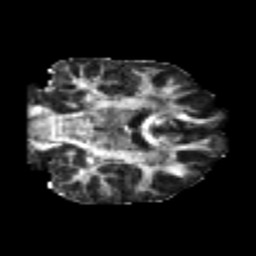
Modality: FA
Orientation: coronal
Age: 21
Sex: male
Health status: healthy
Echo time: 0.074 s